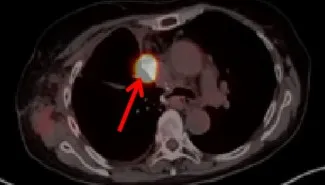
Tumor recurrence and metastasis region. , right mediastinum lymph nodes.
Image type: radiology (pet)